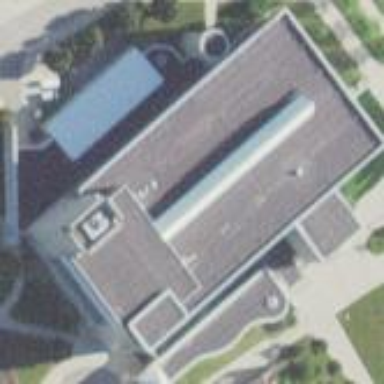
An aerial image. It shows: Building that serves as library.